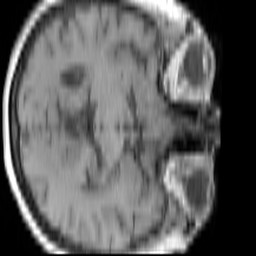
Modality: T1w
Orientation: axial
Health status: ill
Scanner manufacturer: siemens
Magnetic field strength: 3 T
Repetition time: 0.44 s
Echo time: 0.00266 s